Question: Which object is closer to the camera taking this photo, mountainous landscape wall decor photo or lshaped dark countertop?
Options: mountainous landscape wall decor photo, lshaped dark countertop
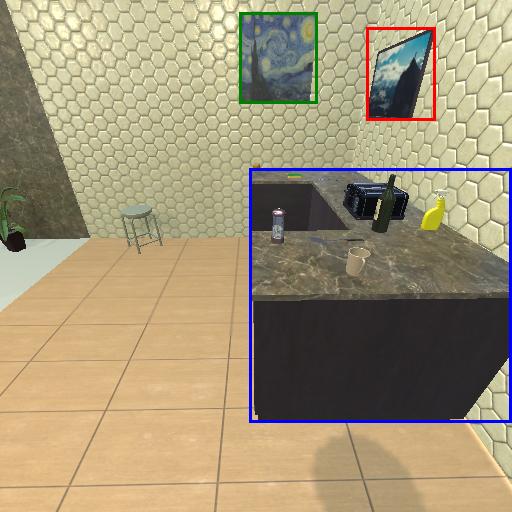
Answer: mountainous landscape wall decor photo